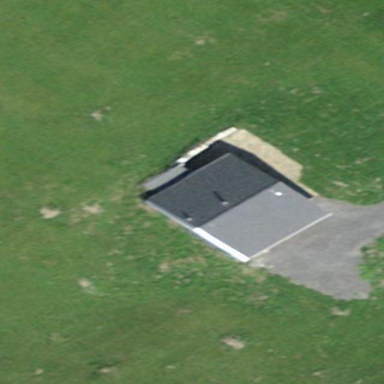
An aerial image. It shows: Detached building.